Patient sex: F
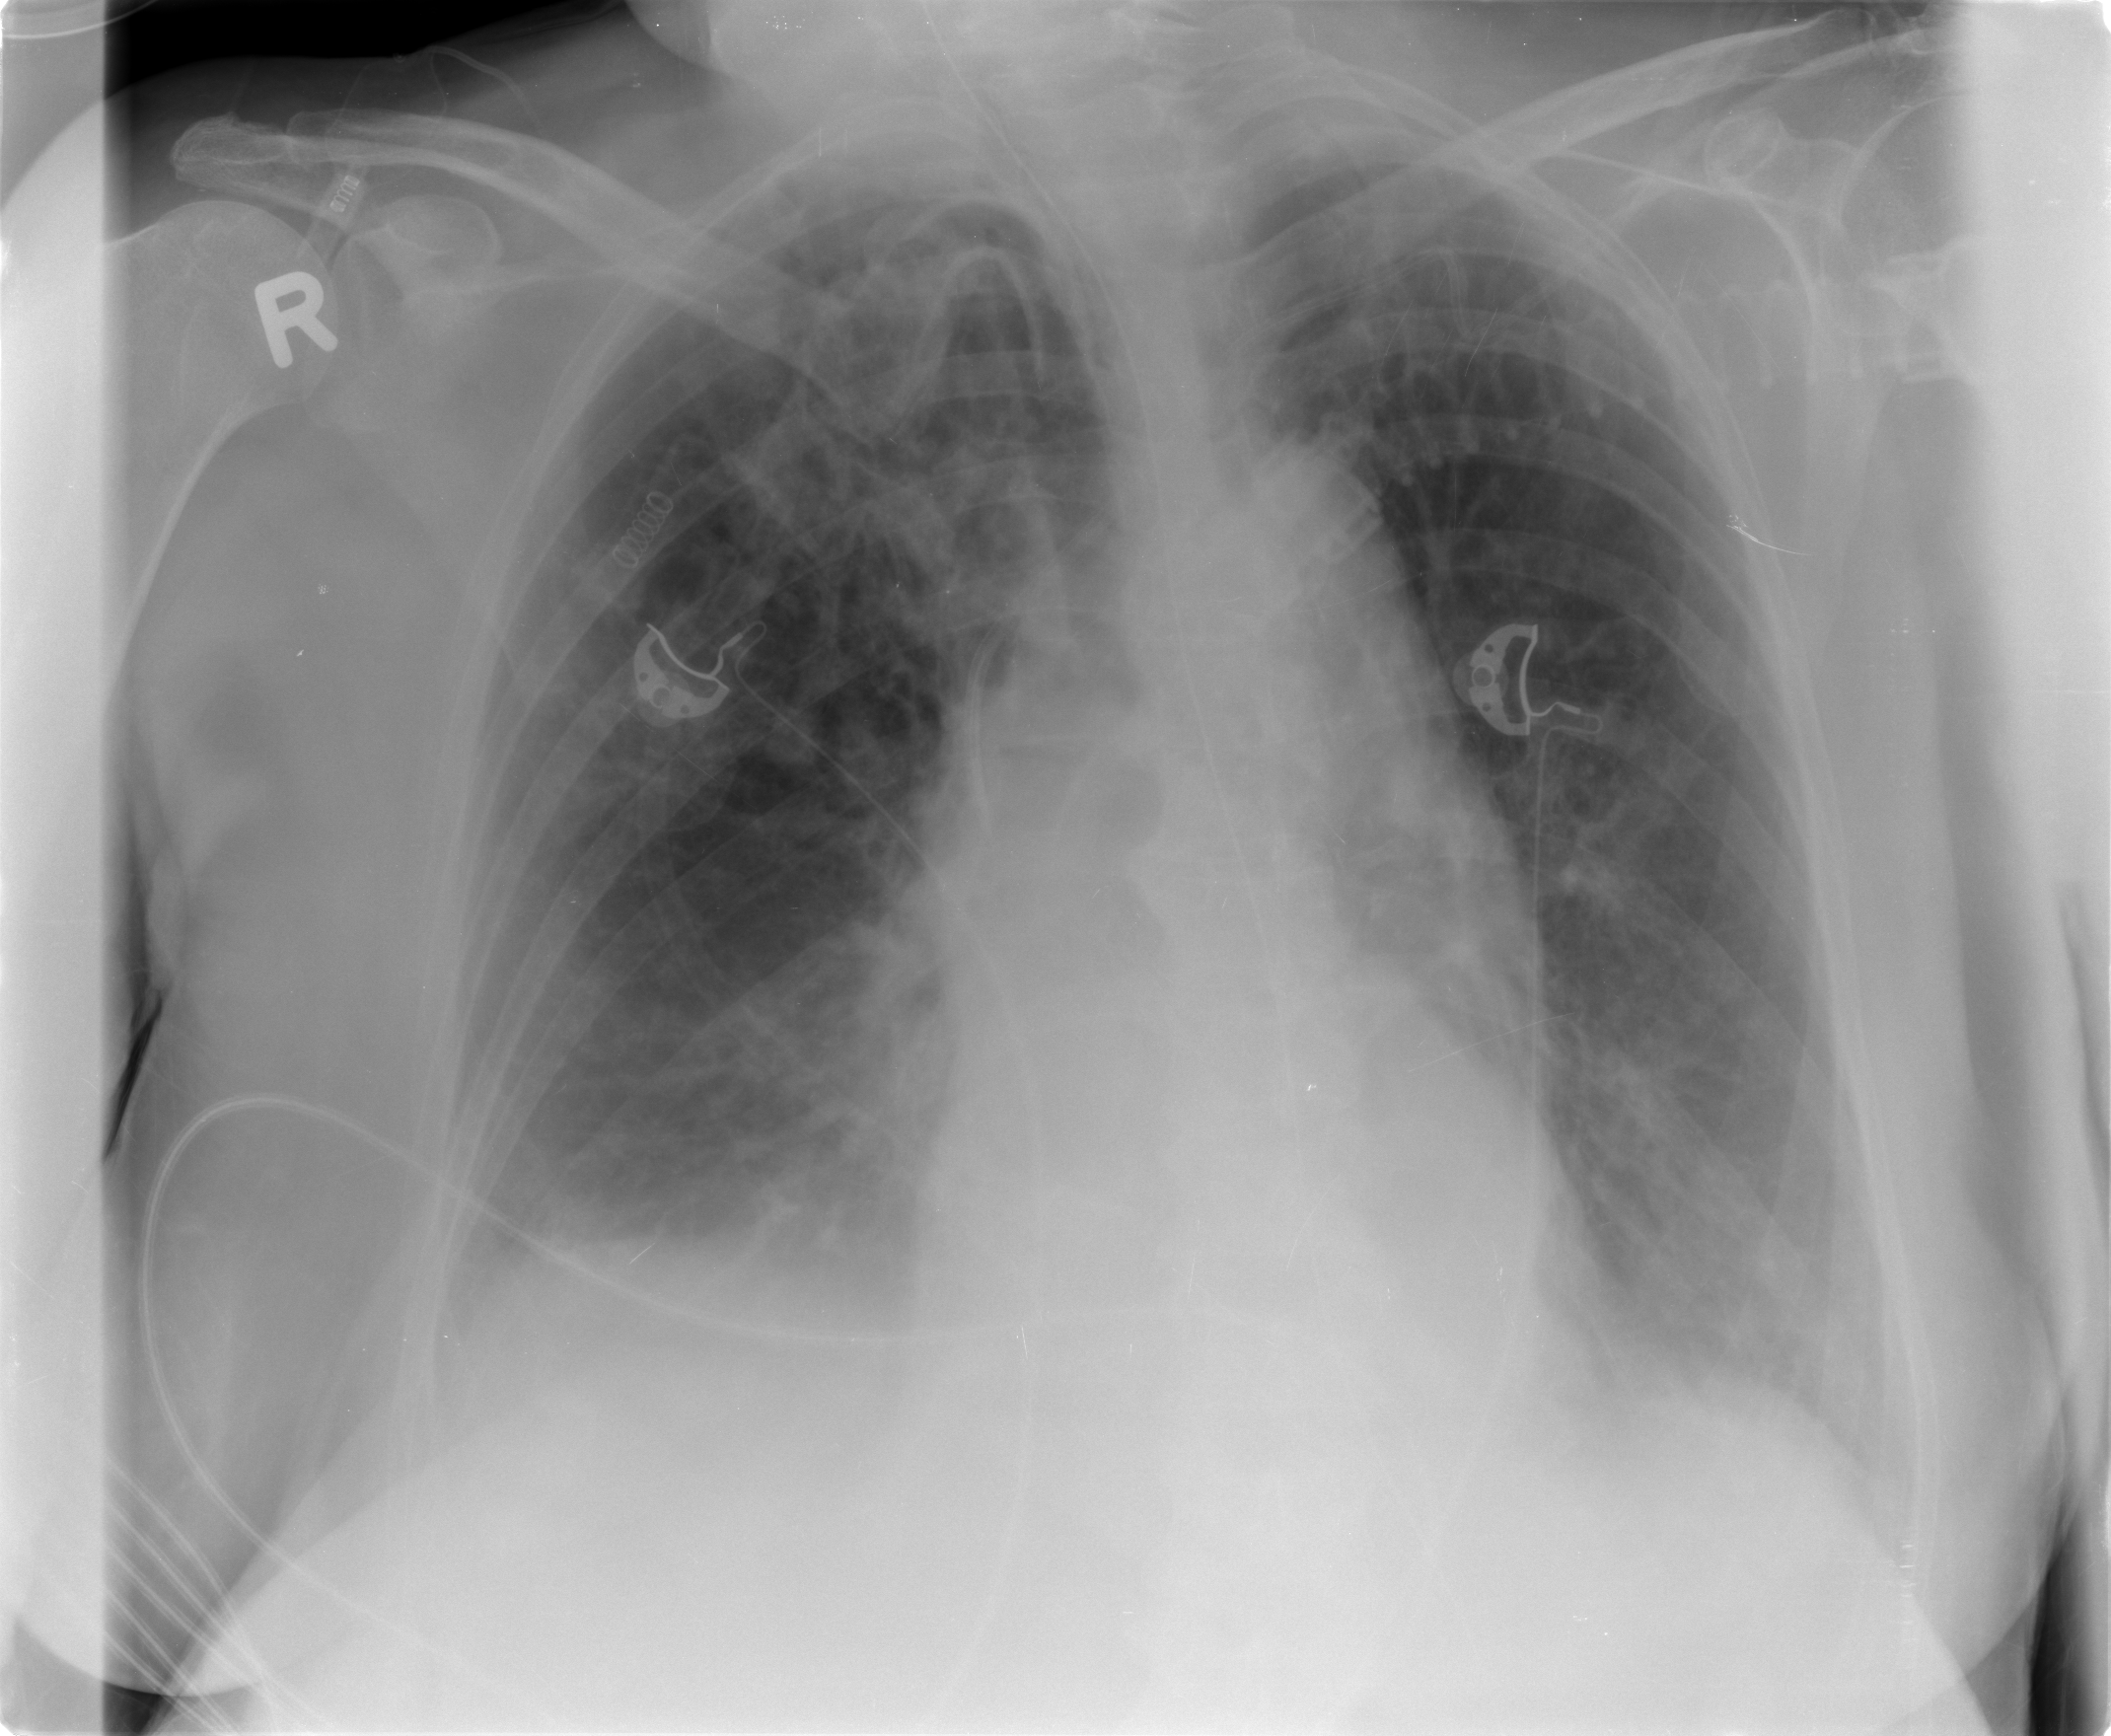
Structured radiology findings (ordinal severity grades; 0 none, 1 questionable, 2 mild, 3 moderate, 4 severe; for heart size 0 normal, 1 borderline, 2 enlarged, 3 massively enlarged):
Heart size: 0
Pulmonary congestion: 2
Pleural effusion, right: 2
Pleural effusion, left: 2
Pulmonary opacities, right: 2
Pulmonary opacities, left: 2
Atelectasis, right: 2
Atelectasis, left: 2